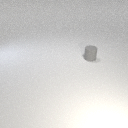
small gray rubber cylinder